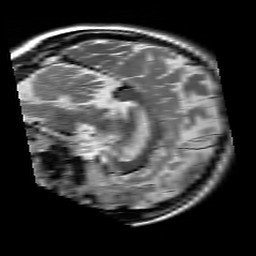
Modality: T2w
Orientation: sagittal
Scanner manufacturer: siemens
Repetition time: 3.9 s
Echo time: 0.076 s